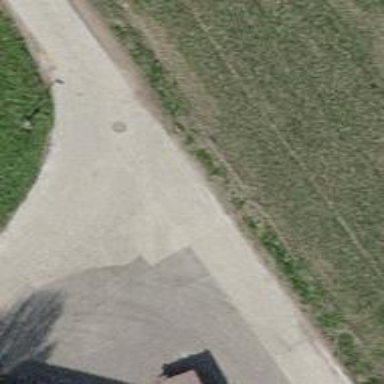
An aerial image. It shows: Concrete track with grade 1 quality.